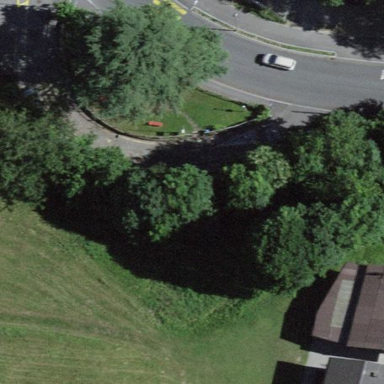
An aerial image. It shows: Parking lane.